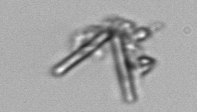
Label: Thalassionema